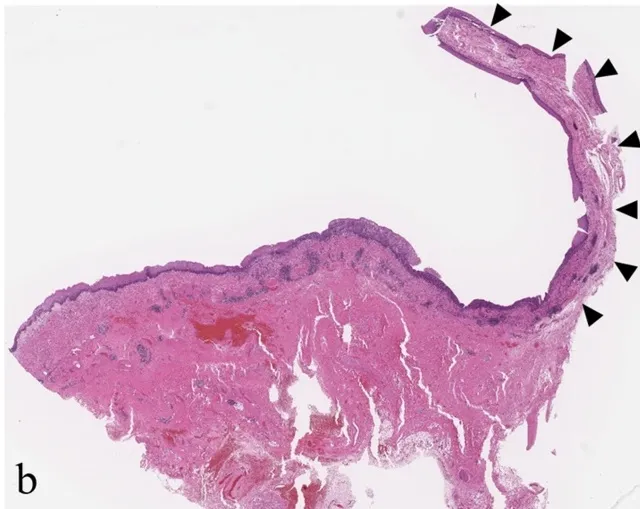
Histopathological findings. . B: There was no muscularis propria in the diverticulum (arrowheads).
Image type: pathology (h&e)